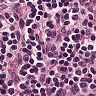
Metastatic tissue present: no